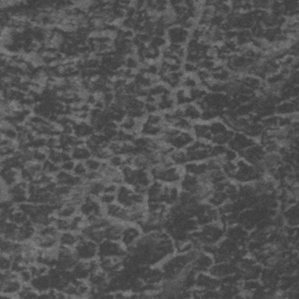
Label: frost